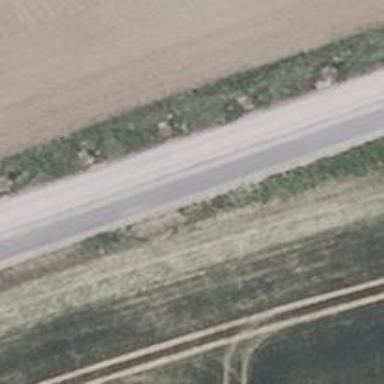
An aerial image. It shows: Asphalt cycleway.